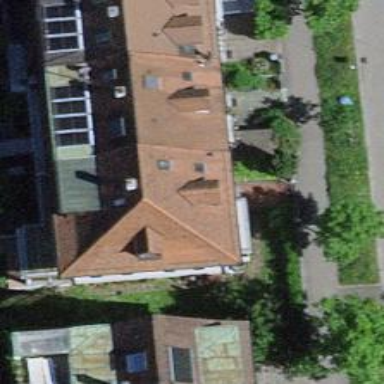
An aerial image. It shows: Terrace building.